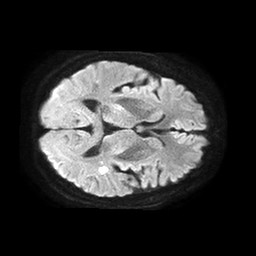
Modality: TRACE
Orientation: axial
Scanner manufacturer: philips
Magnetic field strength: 1.5 T
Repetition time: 4.6 s
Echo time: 0.08517 s